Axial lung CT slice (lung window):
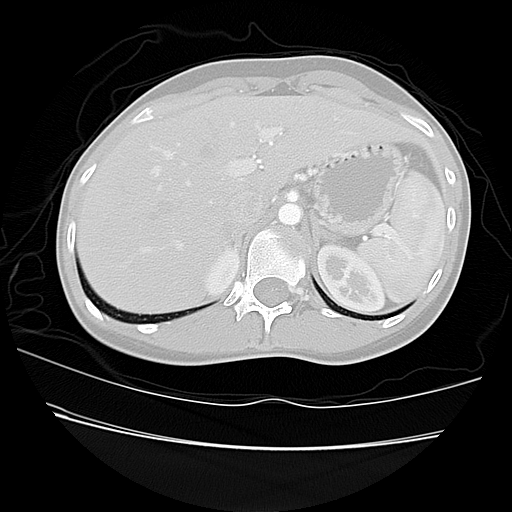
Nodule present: no